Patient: sex F, age 73
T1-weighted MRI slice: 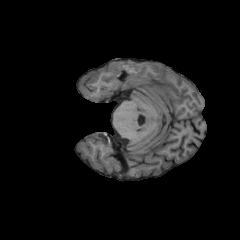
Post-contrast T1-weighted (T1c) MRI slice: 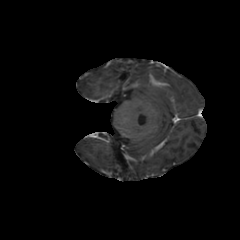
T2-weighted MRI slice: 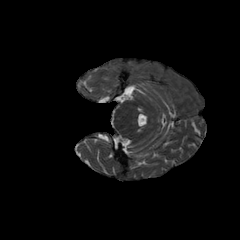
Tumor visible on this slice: no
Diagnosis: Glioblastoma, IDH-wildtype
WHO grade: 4